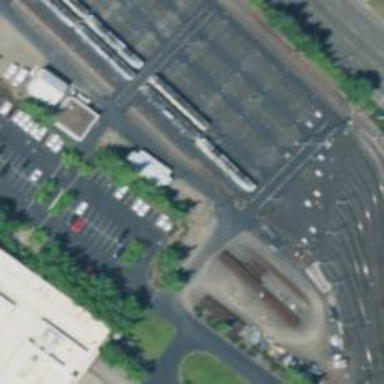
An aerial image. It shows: Light rail service yard with electrified contact lines.